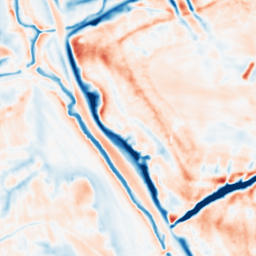
Category: multiscale
Decomposition family: dog_multiscale
Decomposition parameters: sigma_ratio: 1.6
n_scales: 4
base_sigma: 1
Upsampling method: fft_zeropad
Upsampling parameters: scale: 8
Upsampling scale: 8